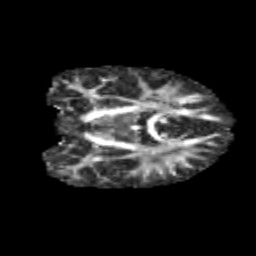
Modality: FA
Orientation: coronal
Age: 11
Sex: male
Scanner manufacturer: siemens
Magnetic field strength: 3 T
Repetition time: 3.8 s
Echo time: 0.07 s